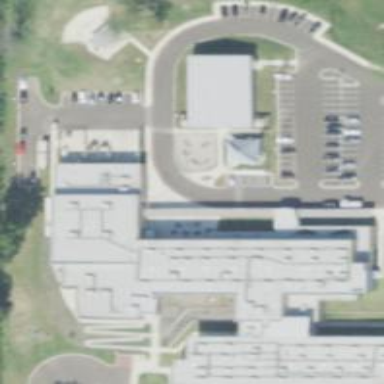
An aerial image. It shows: School.